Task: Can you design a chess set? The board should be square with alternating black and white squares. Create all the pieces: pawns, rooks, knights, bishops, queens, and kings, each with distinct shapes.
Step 4178:
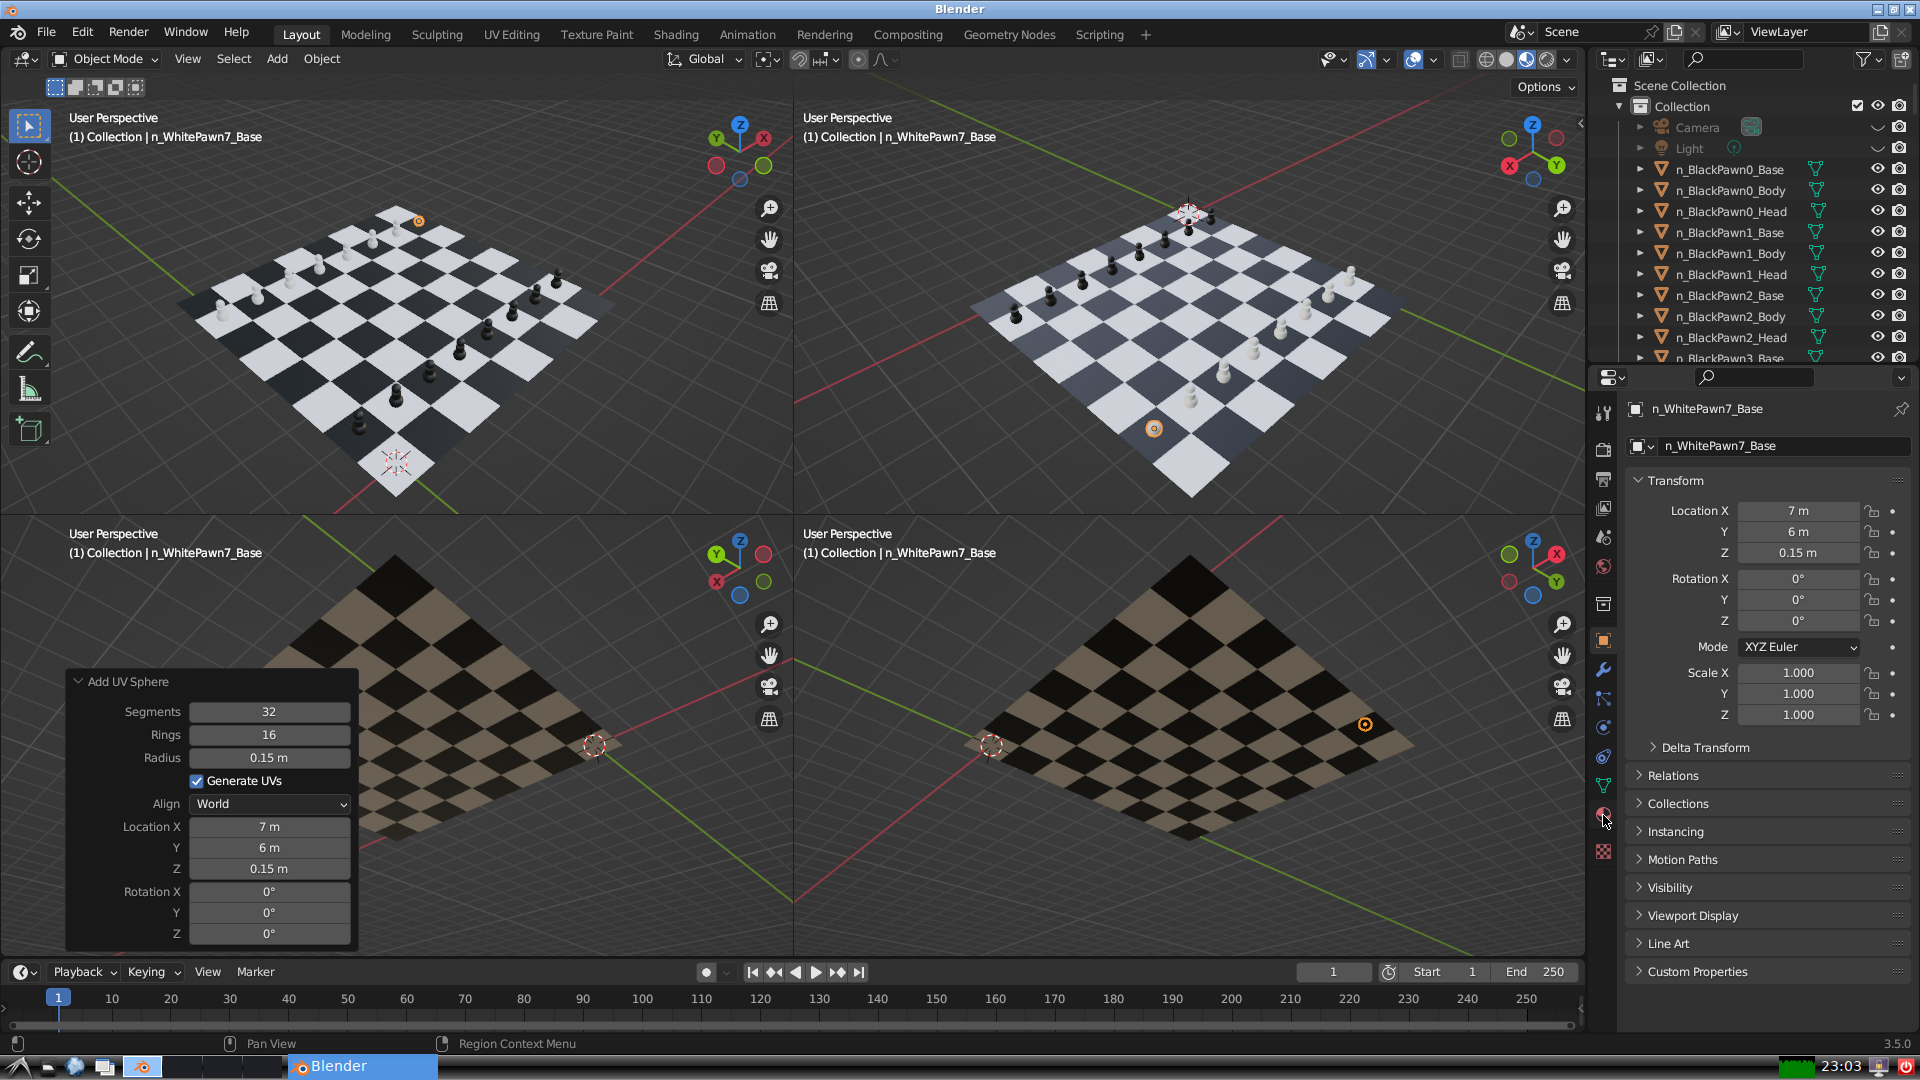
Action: click: no